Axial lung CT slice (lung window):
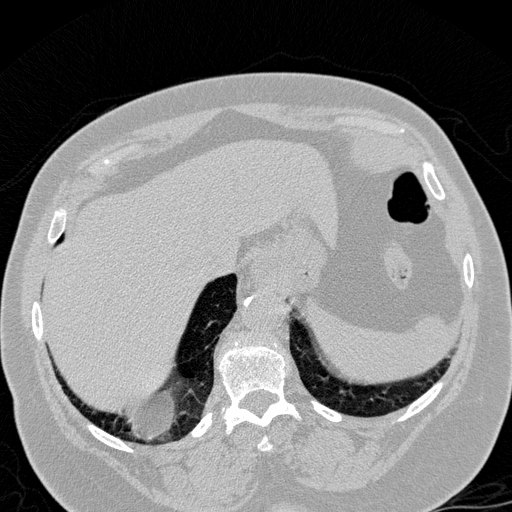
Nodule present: no